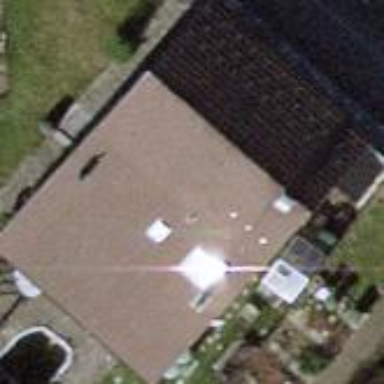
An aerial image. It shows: Building with gabled roof.